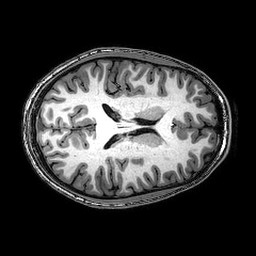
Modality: T1w
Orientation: axial
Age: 23
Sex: male
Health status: healthy
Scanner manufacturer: philips
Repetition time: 0.008215 s
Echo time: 0.00379 s